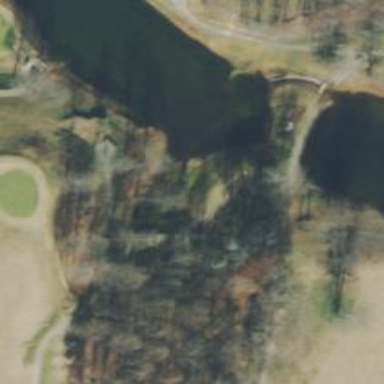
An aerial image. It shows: Water hazard on golf course. The hazard is natural water feature.